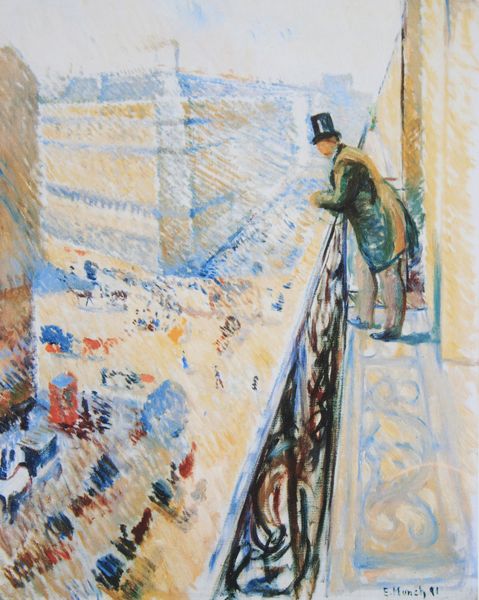
Titel: Rue Lafayette
Künstler: Edvard Munch
Standort: Oslo
Institution: Nasjonalgalleriet
Schlagwörter: mann, stadt, strasse, gebäude, schal, expressionismus, zylinder, stehen, zilinder, balkon, fassade, farbe, geländer, grossstadt, balustrade, kreuzung, verkehr, buntstift, expressionisums